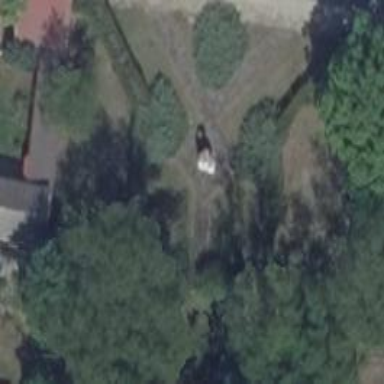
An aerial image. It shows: Historic obelisk memorial.